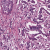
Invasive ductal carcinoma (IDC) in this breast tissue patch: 1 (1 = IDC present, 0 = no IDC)